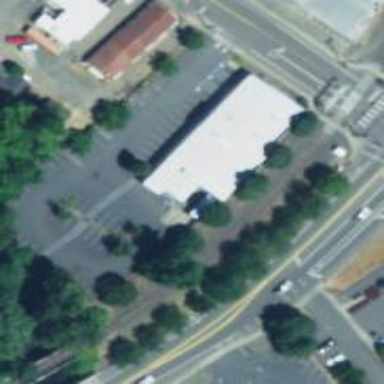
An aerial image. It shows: Building.